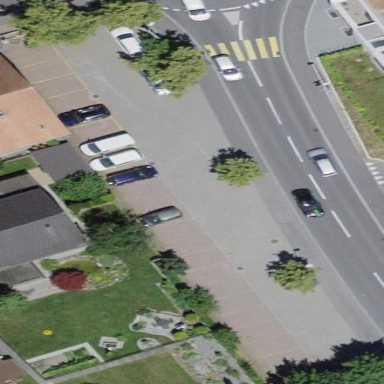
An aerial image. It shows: Street-side parking area.